Current action and preconditions to check: trajectory_clear

Your task: For each precondition in the list above, predict whether it will hold at this action.

Consider the current scene as observed from the mobile robot's camera, and analyze the predicted future states of all dynamic agents (e.g., people, animals, vehicles, or any moving entities) within the NEXT SECOND.

IMPORTANT: Only answer "very likely" if you are absolutely certain—based on strong, clear evidence—that a dynamic agent will violate the precondition in the predicted future state. Do NOT answer "very likely" for unlikely, ambiguous, or low-probability risks.

Ask yourself for each precondition: Is there a high probability, with clear and convincing evidence, that the predicted future states of any dynamic agent will interfere with the predicted future state of the currently executing action within the NEXT SECOND, causing that precondition to fail?

Assess the risk level based on these predictions. Use "likely" or "very likely" if motions create a clear risk of interference.

Use "neutral" or "improbable" if agents are nearby but their predicted paths are clearly diverging or non-conflicting.

Failure Risk Categories: "very improbable", "improbable", "neutral", "likely", "very likely"

Answer Format: Output ONLY the probability_of_failure value from these categories: "very improbable", "improbable", "neutral", "likely", "very likely"

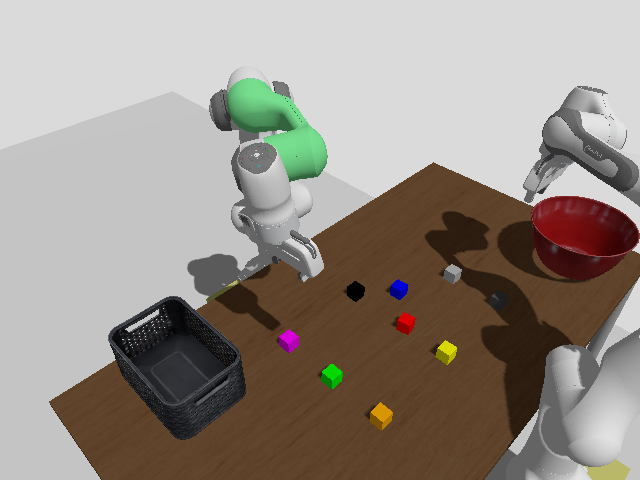

Answer: very improbable